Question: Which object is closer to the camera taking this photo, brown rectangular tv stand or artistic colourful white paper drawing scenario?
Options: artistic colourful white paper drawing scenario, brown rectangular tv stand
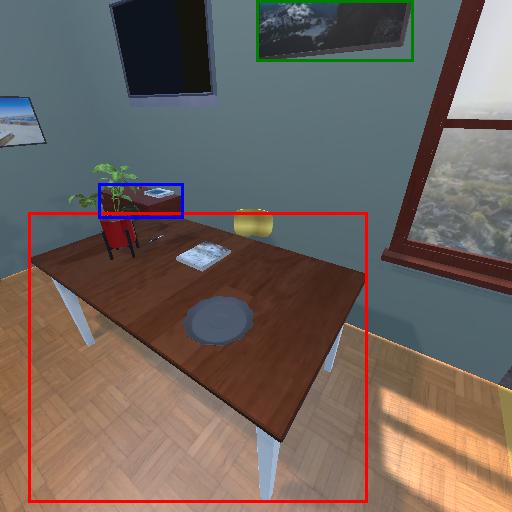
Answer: artistic colourful white paper drawing scenario